Question: i'm trying to recreate an effect i saw online: <URL>. So there are two columns one scrolling up and one scrolling down. see image:

Now i'm not the best coder but i've come up with this:
'''
var update = function () {
$('.right').height($(window).height());
$('.right .content').height($(window).height() * 5);
$('.left .content').height($(window).height() * 5);
$('.col, .content').width($(window).width() / 2);
$('.right').scrollTop((
$('.right .content').height() - $(window).height()) * (
1 - $(window).scrollTop() / ($('.left .content').height() - $(window).height())));
};
$(document).ready(function () {
update();
});
$(window).scroll(function () {
update();
});
$(window).resize(function () {
update();
});
'''
See <URL>, and it seems to be working but if i try adding 100 percent divs to each side, it stops working for some weird reason. The right side just doesn't scroll anymore if i add these divs..
Can anyone figure out what is wrong? Or does anyone have a better example of how to achieve this?
Thanks in advance
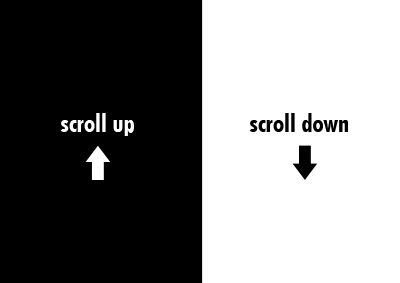
Answer: I have created a revised version which allows separate instead of two long columns, I think from your description that this should meet your needs:
<URL>
HTML
'''
<div class="body">
<div class="col left">
<div class="content">1</div>
<div class="content">2</div>
<div class="content">3</div>
</div>
<div class="col right">
<div class="content">1</div>
<div class="content">2</div>
<div class="content">3</div>
</div>
</div>
'''
CSS
'''
html, body {
margin:0;
height:100%;
width:100%;
}
.body {
height:100%;
position:relative;
}
.col
{
height:100%;
width:50%;
display:inline-block;
margin:0;
}
.content
{
position:relative;
height:100%;
}
.col.left .content:nth-child(odd) {
background:steelblue;
}
.col.left .content:nth-child(even) {
background:blue;
}
.col.right .content:nth-child(odd) {
background:pink;
}
.col.right .content:nth-child(even) {
background:red;
}
.col.right
{
position:fixed;
top:0;
right:0;
}
'''
JS
'''
(function ($) {
var top = 0;
$(document).ready(function () {
var contentHeight = $('.right').height(),
contents = $('.right > .content').length;
top = (0 - (contentHeight * (contents - 1)));
$('.right').css('top', top + 'px');
});
$(window).resize(function () {
var contentHeight = $('.right').height(),
contents = $('.right > .content').length;
top = (0 - (contentHeight * (contents - 1)));
$('.right').css('top', (top + $(window).scrollTop()) + 'px');
});
$(window).scroll(function () {
$('.right').css('top', (top + $(window).scrollTop()) + 'px');
});
})(jQuery);
'''